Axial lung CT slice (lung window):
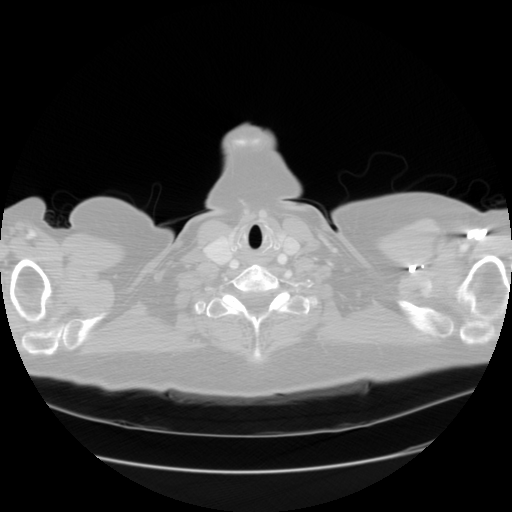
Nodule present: no